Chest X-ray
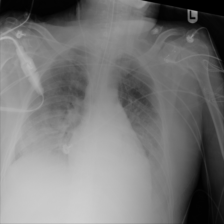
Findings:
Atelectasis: negative
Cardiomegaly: negative
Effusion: negative
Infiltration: negative
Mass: negative
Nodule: negative
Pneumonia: negative
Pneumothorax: negative
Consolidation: negative
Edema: negative
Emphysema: negative
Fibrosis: negative
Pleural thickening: negative
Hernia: negative